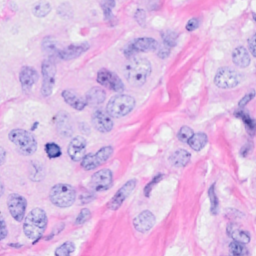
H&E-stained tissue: Breast